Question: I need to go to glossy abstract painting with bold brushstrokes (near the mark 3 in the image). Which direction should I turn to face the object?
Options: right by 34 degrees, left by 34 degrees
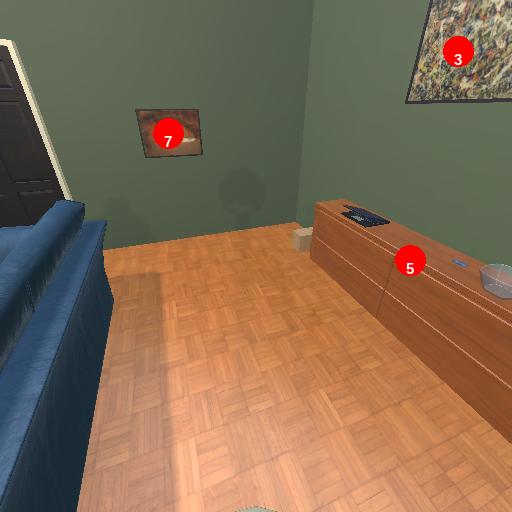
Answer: right by 34 degrees